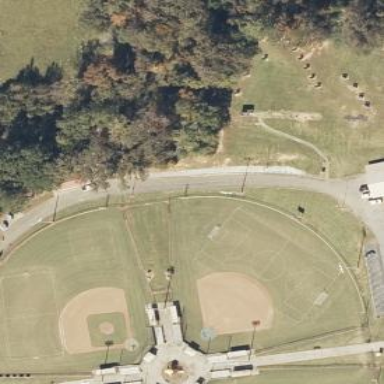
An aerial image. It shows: Baseball pitch for leisure and sports activities.